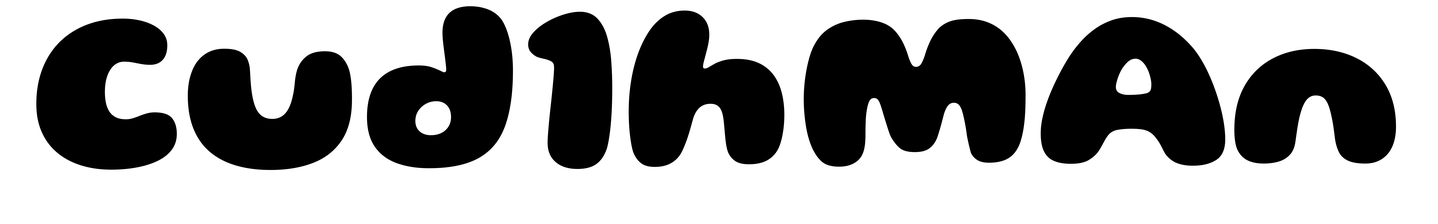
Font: Gluten_ExtraBold